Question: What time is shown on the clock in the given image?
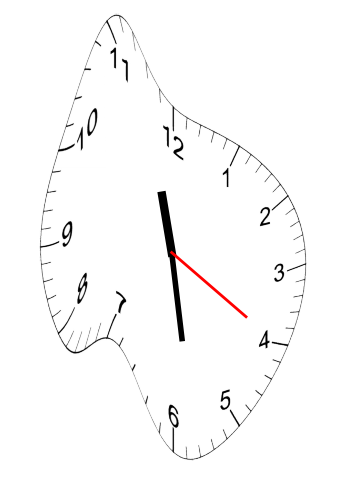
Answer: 11:28:20